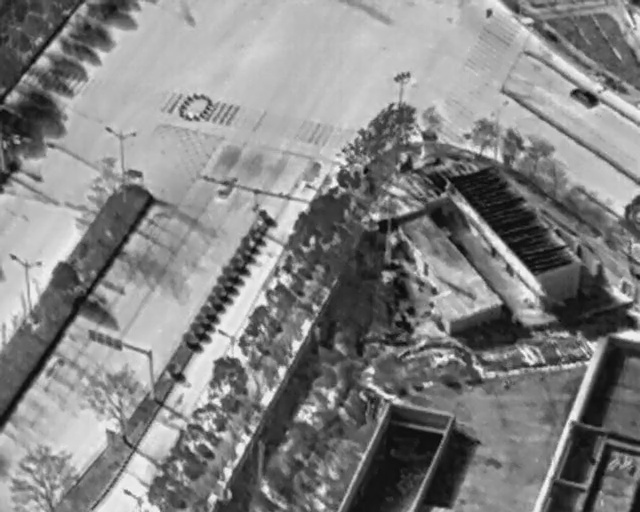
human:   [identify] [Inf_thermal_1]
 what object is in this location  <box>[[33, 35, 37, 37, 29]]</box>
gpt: <ref>1 medium person at the center</ref>

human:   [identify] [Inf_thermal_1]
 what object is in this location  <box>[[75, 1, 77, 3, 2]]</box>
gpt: <ref>1 small person at the top right</ref>

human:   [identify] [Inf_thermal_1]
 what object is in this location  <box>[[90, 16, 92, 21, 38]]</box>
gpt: <ref>1 small car at the top right</ref>